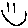
Label: smiley face